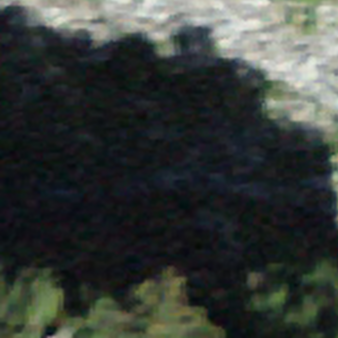
Label: other